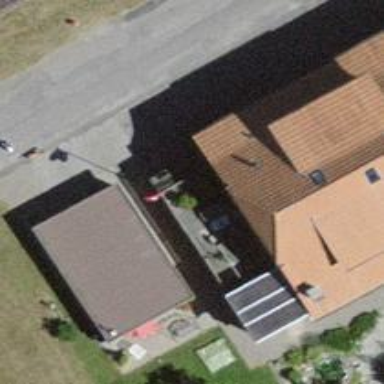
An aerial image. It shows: View of roof of building.